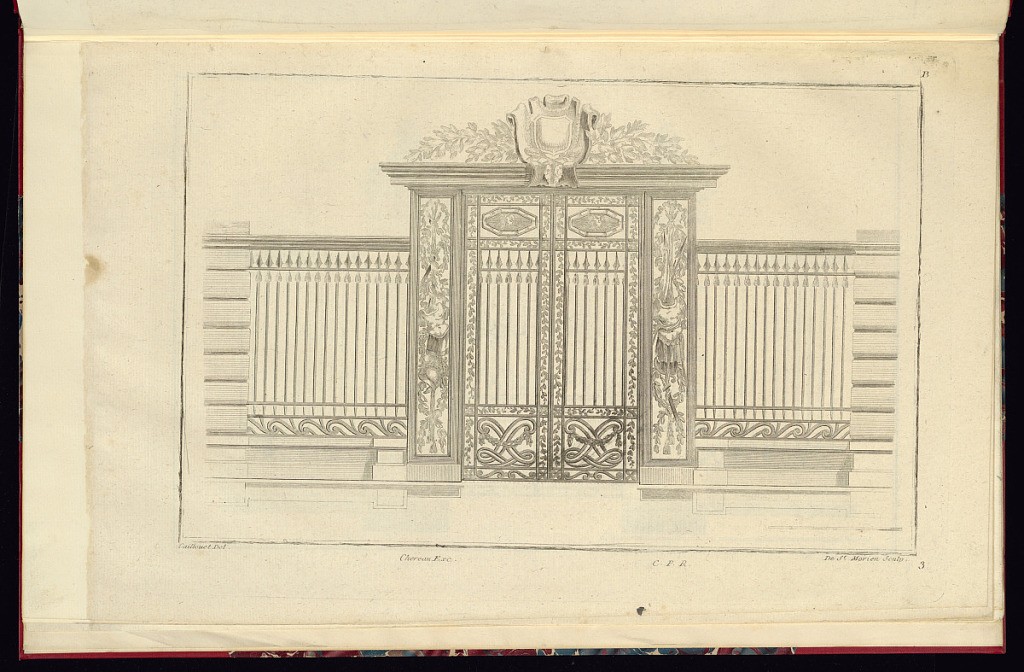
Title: Gate Design
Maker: Caillouet, French, mid-18th century
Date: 1775–87
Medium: Engraving and etching on paper
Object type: Print
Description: A design for a large gate featuring central double doors decorated with arrow heads, repeating wave pattern, the French royal cypher with the double L's, trophies of armor, foliate branches, festoons of leaves, and topped with a blank cartouche. The plate is signed and numbered.